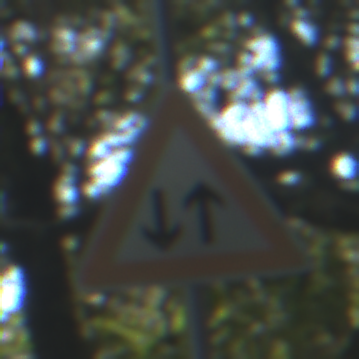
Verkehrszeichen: Gegenverkehr
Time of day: Midday
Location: Outdoor (Nature)
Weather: Clear
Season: NotSpecified
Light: Natural